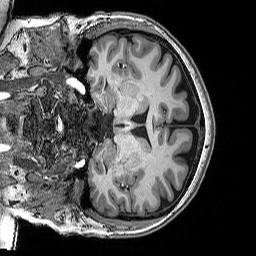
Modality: T1w
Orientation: coronal
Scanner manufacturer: siemens
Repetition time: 2.5 s
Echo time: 0.00341 s